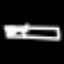
Label: bed